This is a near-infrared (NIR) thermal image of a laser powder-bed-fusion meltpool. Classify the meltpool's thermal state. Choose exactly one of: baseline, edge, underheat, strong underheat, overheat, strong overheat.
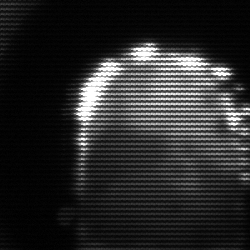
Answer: baseline